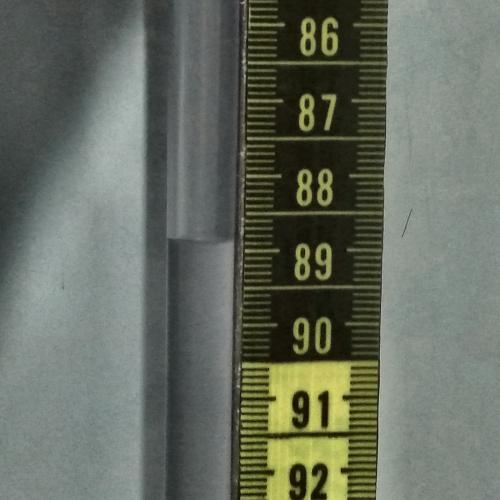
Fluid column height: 88.9 cm